Question: I'm creating some 50 button dynamically.
Text is getting set as followed:
'''
btn.Text=result.Rows[i]["Col1"].ToString()+"
"+result.Rows[i]["Col2"].ToString()
+"
"+result.Rows[i]["Col3"].ToString();
'''
where 'result' is 'DataTable' & 'btn' is object for button.
Now the problem is some of the buttons are not getting displayed appropriately.
Referring to screenshot below,
in img1 - An unnecessary blank line is getting displayed after the first row.
in img2 - Text is not center aligned.
in img3 - is not getting displayed in single line even though there is a space on either side of t he button.
Please note that I'm which can be the reason for this.
Any idea how to solve this?
Also, how alignment of text of a button can be set ?
I know that this is not the Best of the question, but after spending hours on it, I'm unable to crack it.

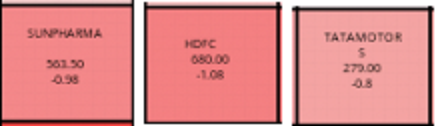
Answer: You can set the gravity of the button to customize how the text is aligned. This is exposed on the button by using the 'Gravity' property. From the <URL>:
> Sets the horizontal alignment of the text and the vertical gravity that will be used when there is extra space in the TextView beyond what is required for the text itself.
The values you can assign are found in the <URL>. For example:
'''
button.Gravity = GravityFlags.Center;
'''